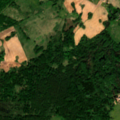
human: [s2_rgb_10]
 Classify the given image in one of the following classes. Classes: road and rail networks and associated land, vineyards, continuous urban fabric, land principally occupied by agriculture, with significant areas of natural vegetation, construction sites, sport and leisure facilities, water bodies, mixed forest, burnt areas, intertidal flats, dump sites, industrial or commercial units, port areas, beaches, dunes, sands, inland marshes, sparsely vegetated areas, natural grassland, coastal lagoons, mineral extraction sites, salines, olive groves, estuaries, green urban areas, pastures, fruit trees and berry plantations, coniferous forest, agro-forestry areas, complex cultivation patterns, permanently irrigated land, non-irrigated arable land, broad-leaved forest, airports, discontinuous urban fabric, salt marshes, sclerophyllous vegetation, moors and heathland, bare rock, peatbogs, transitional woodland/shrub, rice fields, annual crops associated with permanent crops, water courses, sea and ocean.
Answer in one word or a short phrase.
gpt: non-irrigated arable land, complex cultivation patterns, land principally occupied by agriculture, with significant areas of natural vegetation, broad-leaved forest